Question: My web application was working perfectly minutes ago now I get this error when I run it.
How can I solve this issue since its not even part of my project files?
> Description: An error occurred during the processing of a configuration file required to service this request. Please review the specific error details below and modify your configuration file appropriately.Parser Error Message: Could not load file or assembly 'System.Web.Mobile, Version=4.0.0.0, Culture=neutral, PublicKeyToken=b03f5f7f11d50a3a' or one of its dependencies. The handle is invalid. (Exception from HRESULT: 0x80070006 (E_HANDLE)) (C:\Windows\Microsoft.NET\Framework4.0.30319\Config\web.config line 285)Line 285: add name="ErrorHandlerModule" type="System.Web.Mobile.ErrorHandlerModule, System.Web.Mobile, Version=4.0.0.0, Culture=neutral, PublicKeyToken=b03f5f7f11d50a3a"**

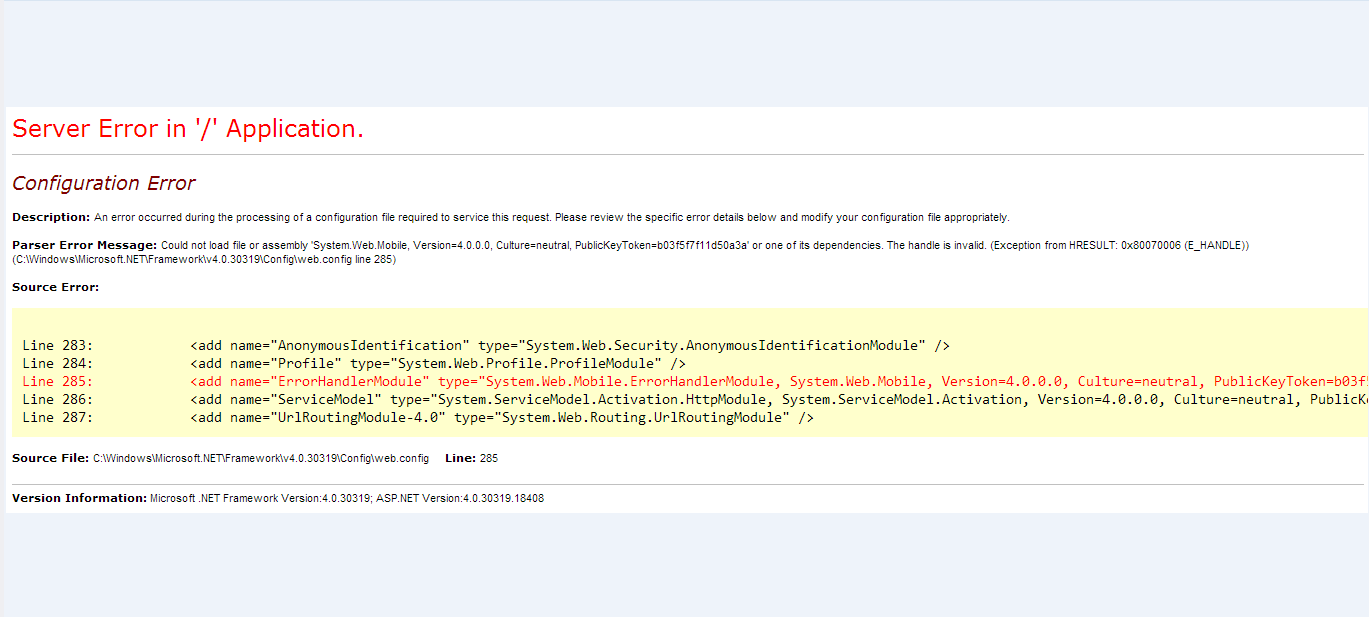
Answer: I probably should have done this before posting the question.
I saved my work then restarted Visual Studio.